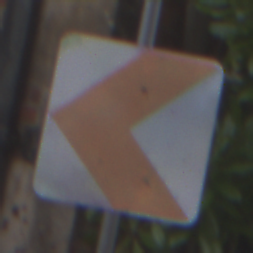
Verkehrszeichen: RichtungstafelnInKurvenKleinRechts
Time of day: Midday
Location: Outdoor (Urban)
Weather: Overcast
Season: NotSpecified
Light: Natural